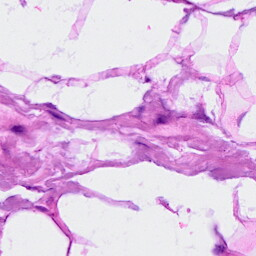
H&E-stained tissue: Breast